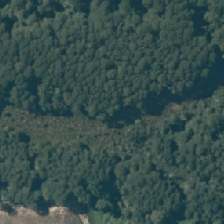
Land cover: herbaceous_freshwater_vege